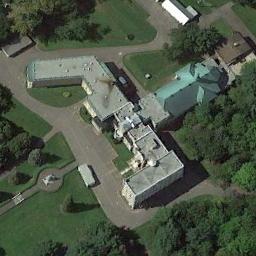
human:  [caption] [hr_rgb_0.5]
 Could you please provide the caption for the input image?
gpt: A church with a cyan rhombus roof, Surrounded by many roads and trees and lawns .

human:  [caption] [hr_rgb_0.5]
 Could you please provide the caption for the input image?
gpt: The church with a green cross-shaped roof is surrounded by some trees .

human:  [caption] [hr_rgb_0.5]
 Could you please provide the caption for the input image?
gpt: There is a church in the middle of the grass surrounded by some trees .

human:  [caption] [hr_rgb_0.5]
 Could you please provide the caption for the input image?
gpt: This is a church, Surrounded by many thick trees and grass .

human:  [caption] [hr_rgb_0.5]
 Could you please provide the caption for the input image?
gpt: There are many trees near the church .